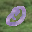
Label: 0